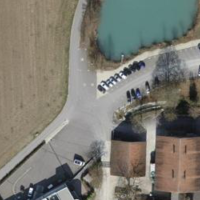
EUNIS habitat code: 55
Species observed at this site:
Fagus sylvatica